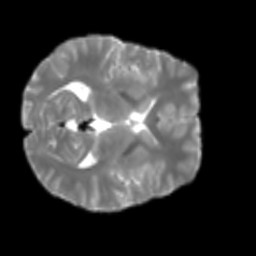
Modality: T2w
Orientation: axial
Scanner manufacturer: siemens
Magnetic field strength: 3 T
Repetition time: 4 s
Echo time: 0.0594 s